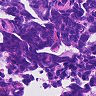
Metastatic tissue present: no